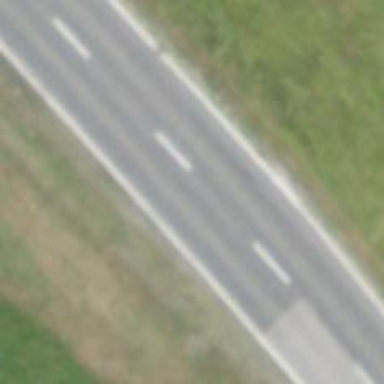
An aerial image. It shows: Secondary road with asphalt surface.